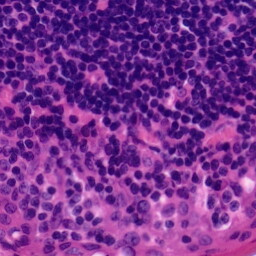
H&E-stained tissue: Tonsil